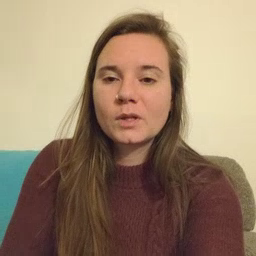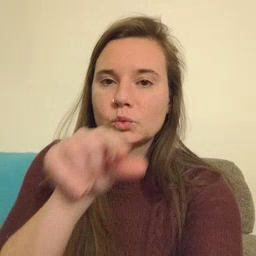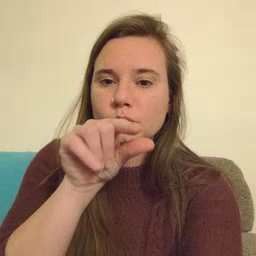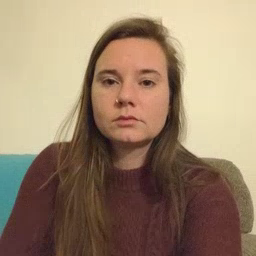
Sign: goose